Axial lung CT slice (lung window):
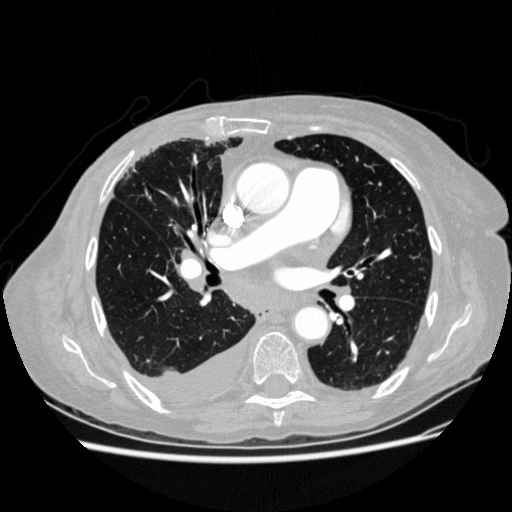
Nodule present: no